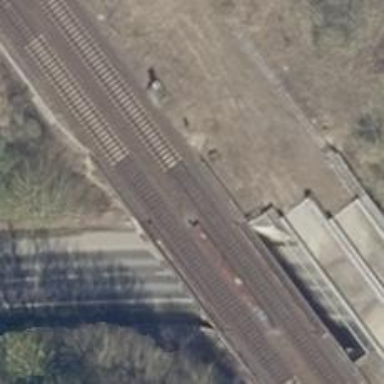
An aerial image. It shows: Bridge over railway with electrified contact lines.